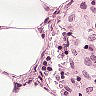
Metastatic tissue present: no